Question: I am trying to display a dialog that allows the user to type a location, just like in the "add places" function of the Weather App on Windows 8.
Windows.UI.Popups namespace does not have an appropriate control. It has the MessageDialog, but I don't think it can be customised to include a textbox in it.
Would I need to use Windows.UI.XAML.Controls.Primitives.Popup control by any chance?

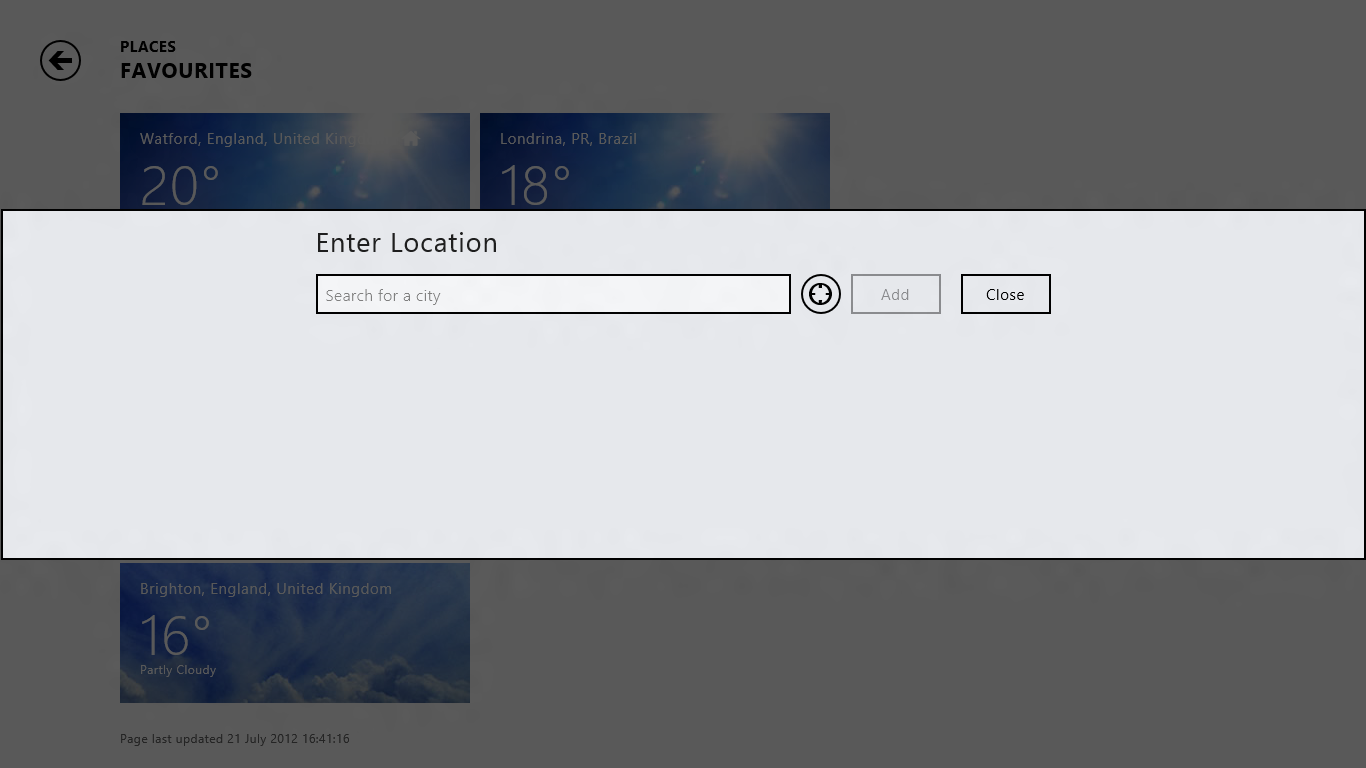
Answer: There is no out of box control beyond Popup to handle this style of UI, the <URL> library uses this control quite a bit so it has a lot of good examples of it's usage.
In fact now the Callisto library has the CustomDialog control to help you do exactly this.